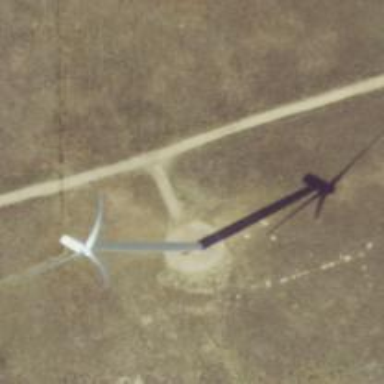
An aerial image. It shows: Wind generator powered by wind turbine.